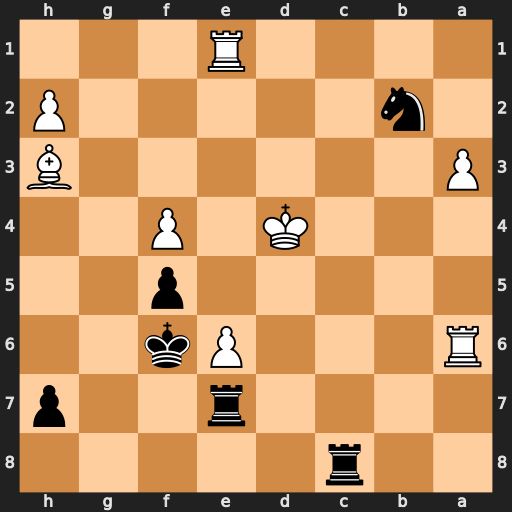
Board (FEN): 2r5/4r2p/R3Pk2/5p2/3K1P2/P6B/1n5P/4R3
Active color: b
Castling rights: -
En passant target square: -
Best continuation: Rd8+ Ke3 Rd3+ Kf2 Rxh3